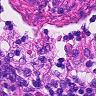
Metastatic tissue present: no